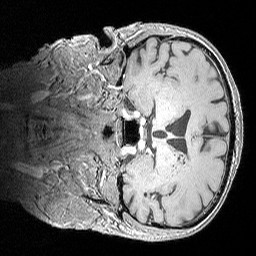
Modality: MP2RAGE
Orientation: coronal
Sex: male
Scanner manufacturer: siemens
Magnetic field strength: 3 T
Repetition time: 5 s
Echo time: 0.00292 s